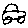
Label: car